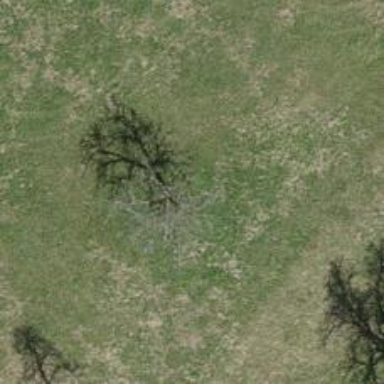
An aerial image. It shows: Beautiful tree in nature.